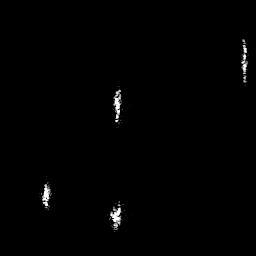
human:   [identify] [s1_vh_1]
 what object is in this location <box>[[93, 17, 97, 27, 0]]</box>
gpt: <ref>1 small ship at the top right</ref>